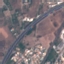
Label: Highway